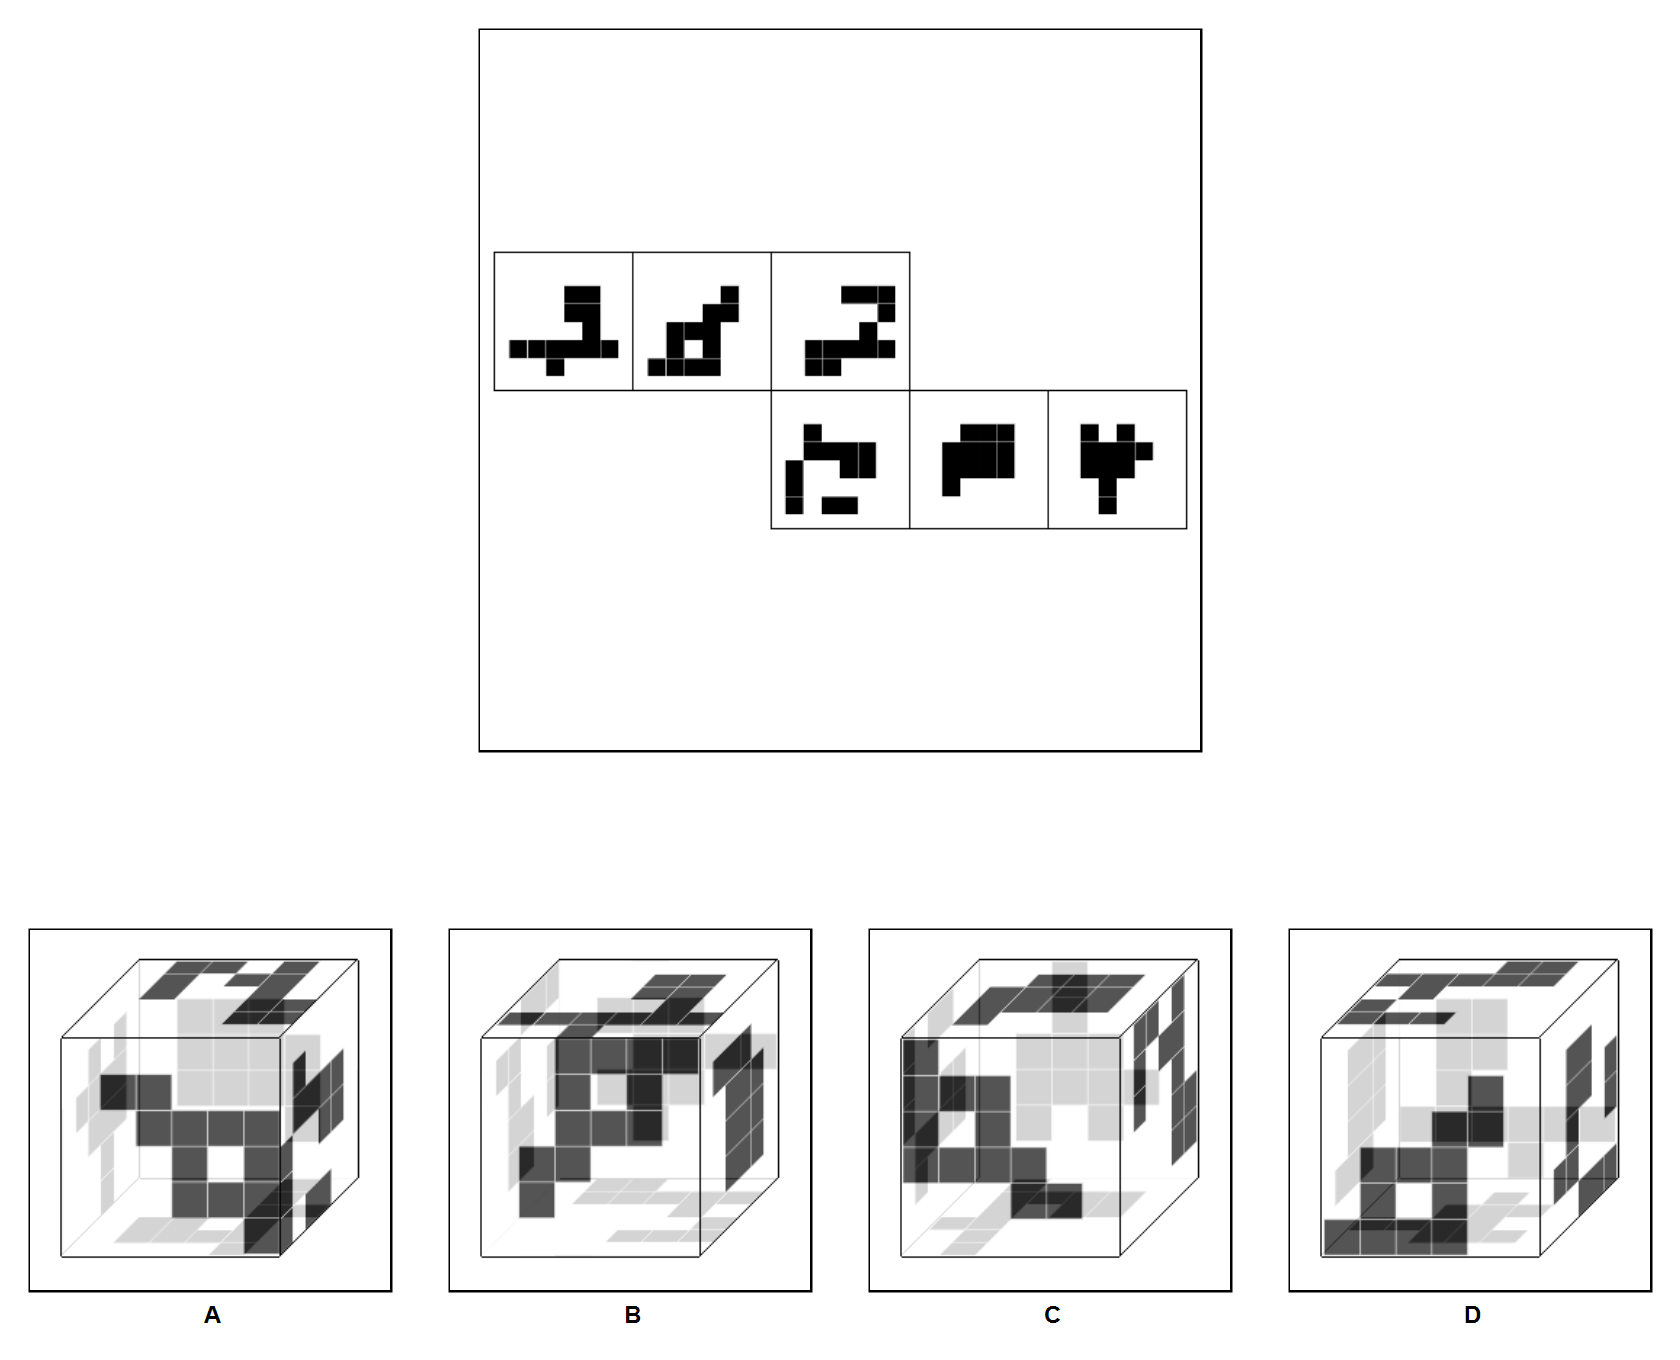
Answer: A